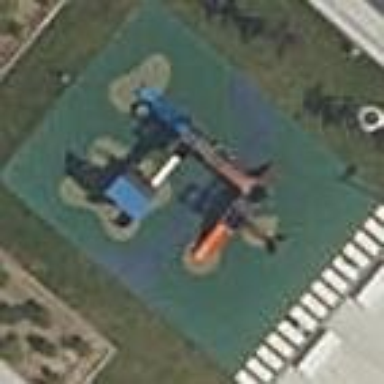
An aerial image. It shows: Playground area for leisure activities on the land.